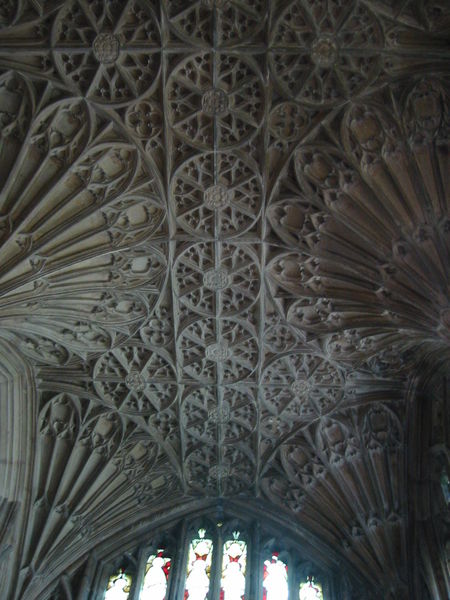
Titel: Kathedrale von Gloucester
Standort: Gloucester, Kathedrale (EU - GB)
Schlagwörter: weiß, fenster, glas, grau, licht, marmor, raum, säulen, dach, rot, beige, fächer, architektur, kirche, decke, england, gotik, renaissance, kreis, skulptur, relief, farben, detail, symmetrie, verzierung, stuck, foto, fotografie, gewölbe, stern, dom, symmetrisch, rippen, sterne, kreise, kathedrale, buntglas, dienste, glasfenster, gotisch, rosette, spitzbogen, chor, kapelle, filigran, streben, geometrie, bahnen, englisch, rosetten, lanzettfenster, masswerk, elfenbein, basilika, kirchenfenster, grate, netzgewölbe, renaisance, perpendicular, fräse, cambridge, frate, verschnörkerlung